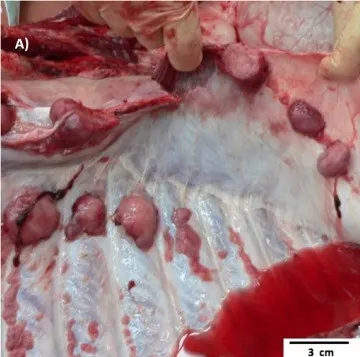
Gross Pathology images of two separate ART16/ART16 pigs (BMT1, BMT2) diagnosed with T cell lymphoma. Multiple smooth tan nodules 1-6 cm in diameter in the lung from BMT1.
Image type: medical_photograph (other_medical_photograph)